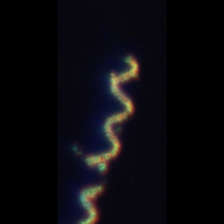
Taxon: Chaetoceros
Group: Diatoms